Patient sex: M
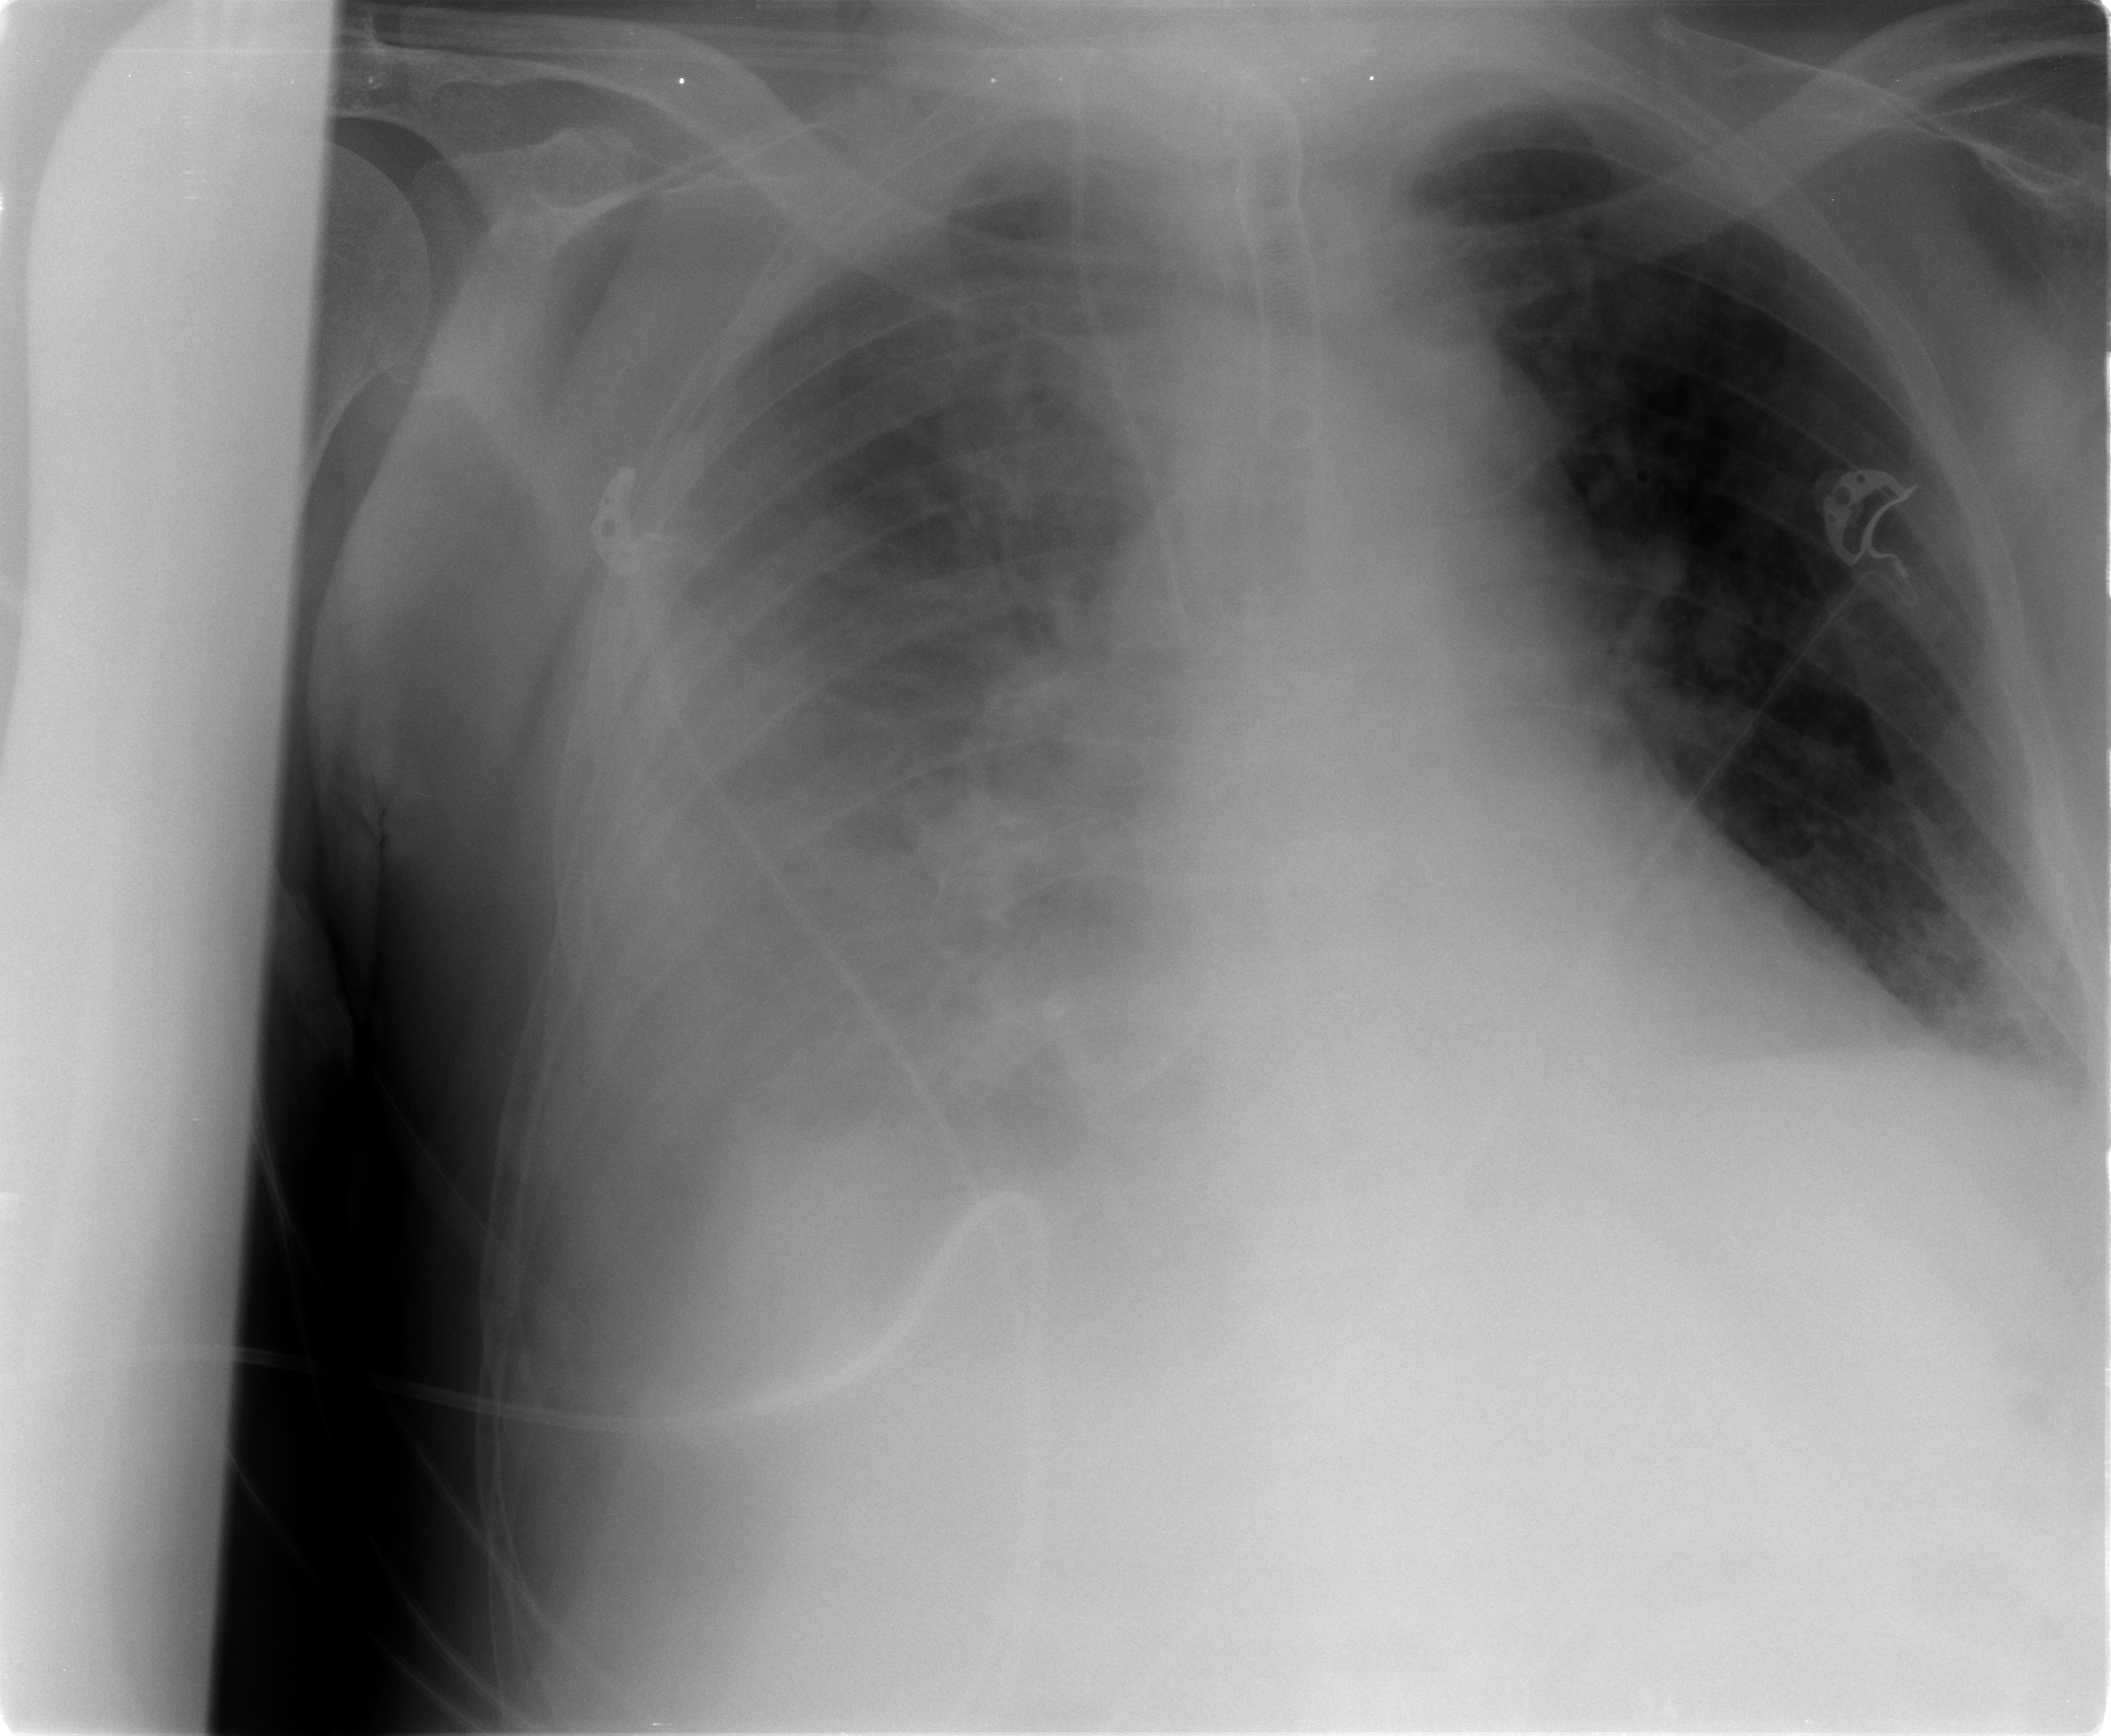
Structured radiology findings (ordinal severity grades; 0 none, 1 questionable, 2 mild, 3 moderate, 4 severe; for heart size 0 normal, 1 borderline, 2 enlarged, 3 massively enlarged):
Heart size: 1
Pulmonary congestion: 2
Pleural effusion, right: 3
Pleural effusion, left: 1
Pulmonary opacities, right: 2
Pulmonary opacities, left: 1
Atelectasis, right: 2
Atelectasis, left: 2